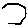
Label: hexagon